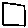
Label: square